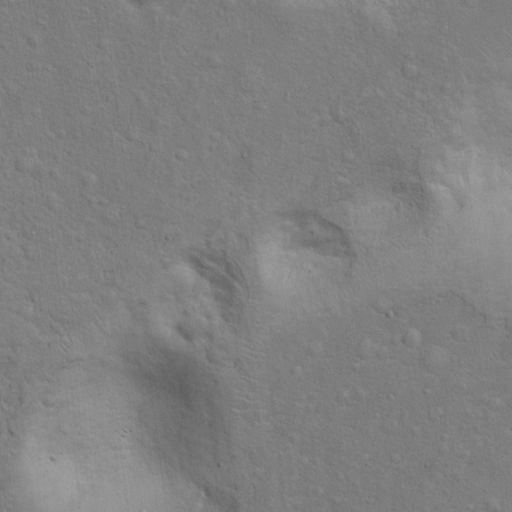
Classes present: Background, Cone